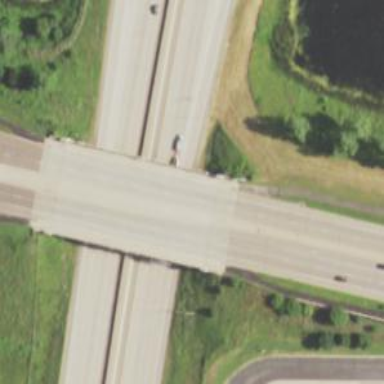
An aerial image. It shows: Bridge with beam structure.